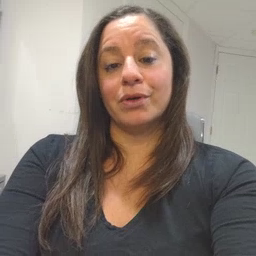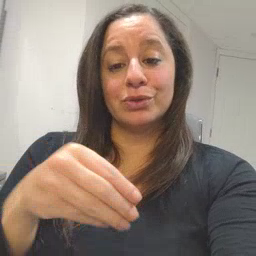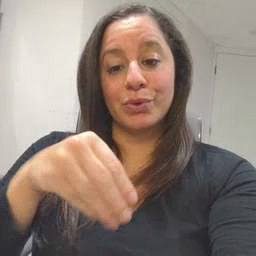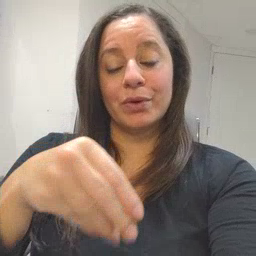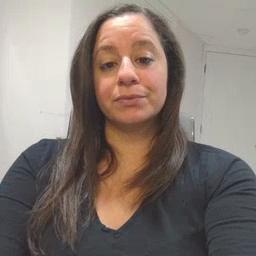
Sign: store